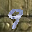
Label: 9